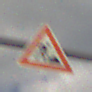
Verkehrszeichen: Arbeitsstelle
Umgebung: Outdoor, RoadRail
Tageszeit: Midday
Wetter: PartlyCloudy
Licht: Natural
Jahreszeit: NotSpecified
Kontrast: HighContrast